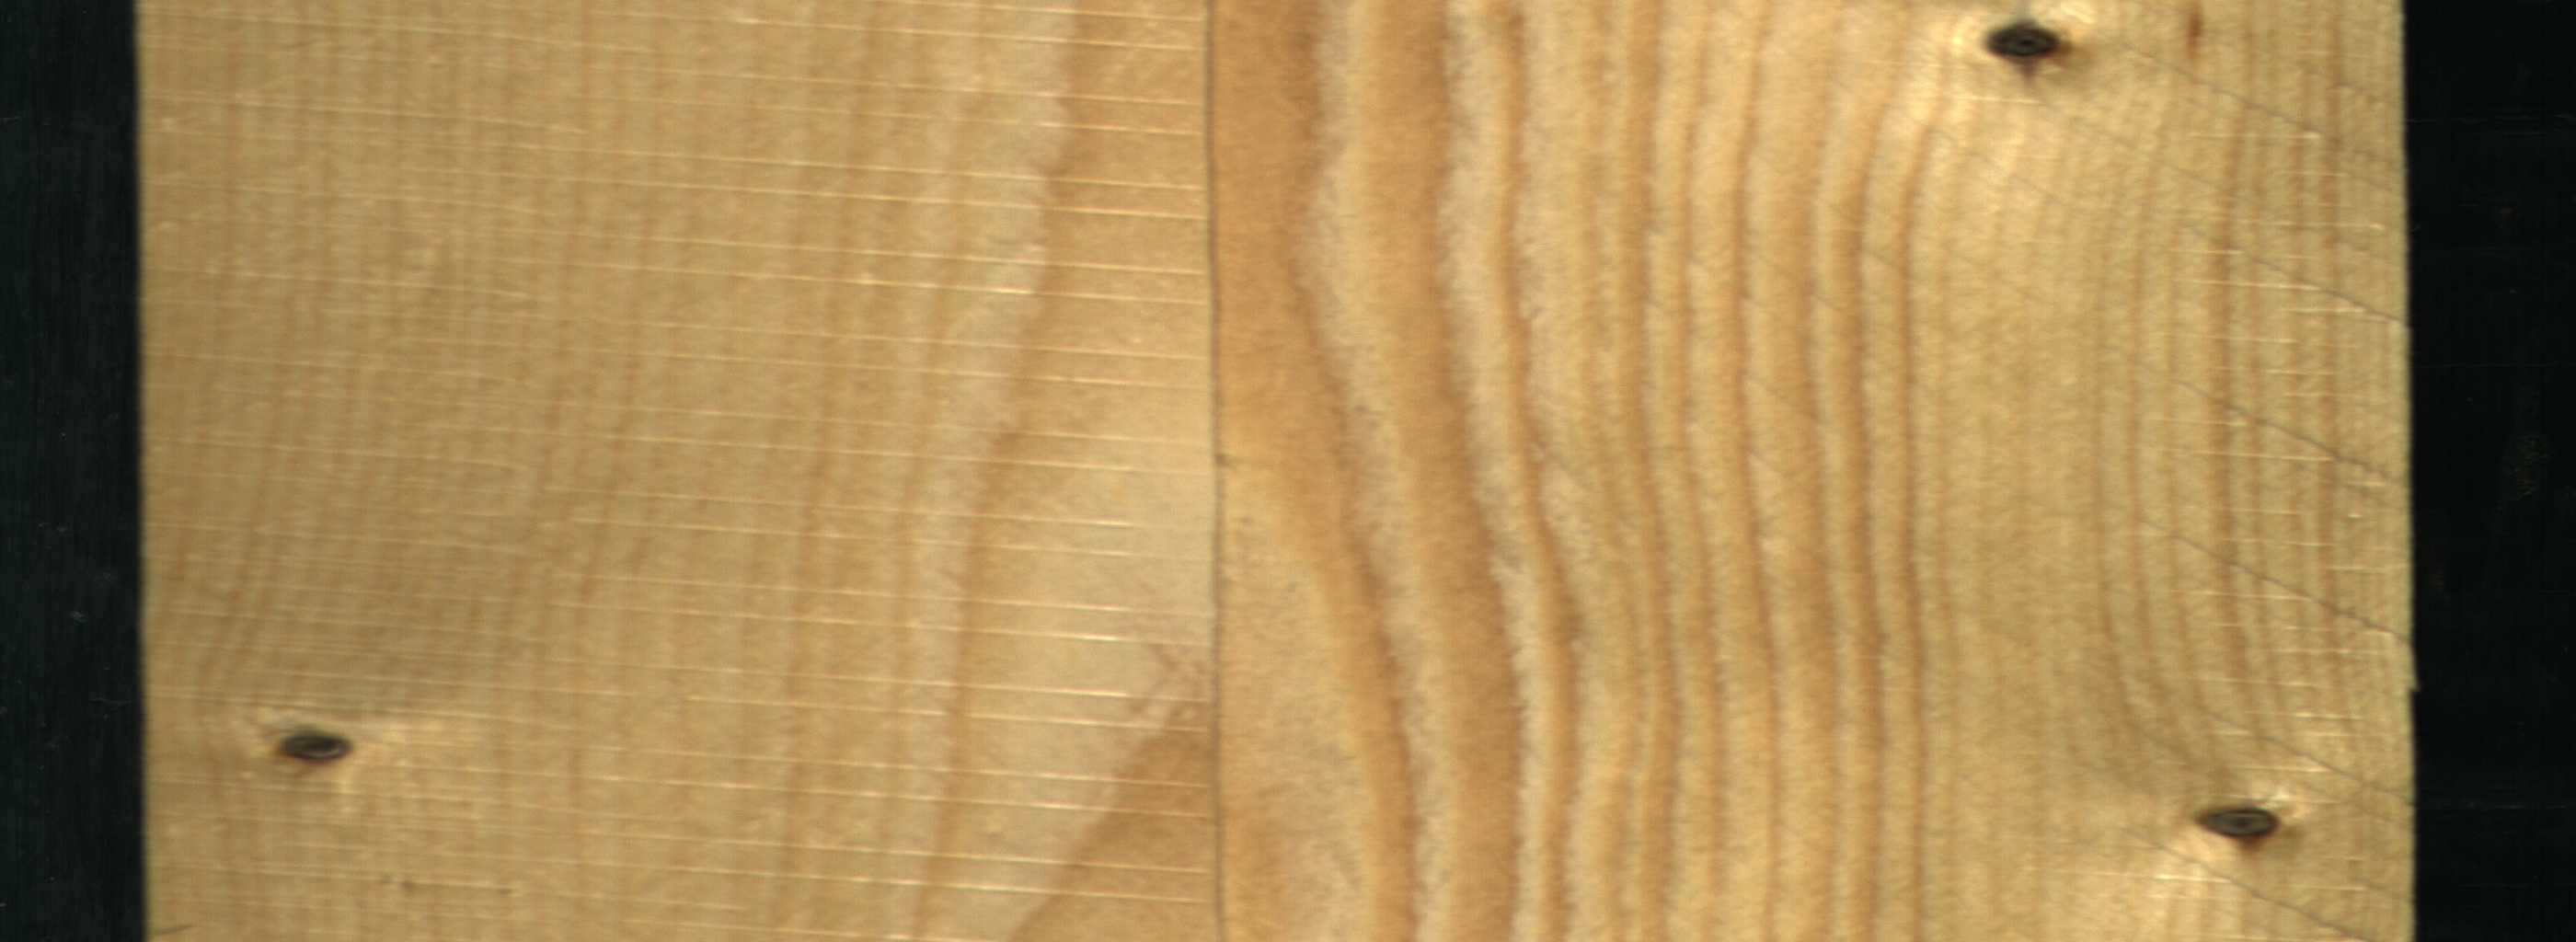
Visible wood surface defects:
Dead_Knot
Dead_Knot
Dead_Knot